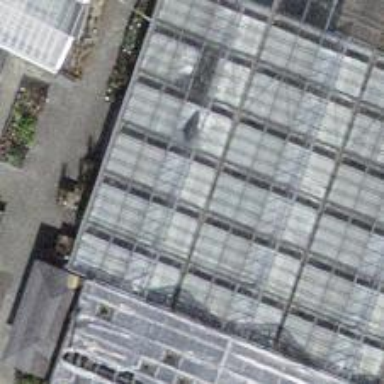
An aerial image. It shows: Greenhouse.